Field crop: maize
Growth stage: 2
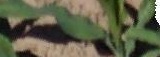
Species: maize